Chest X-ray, AP view. Patient: 32 years old, sex F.
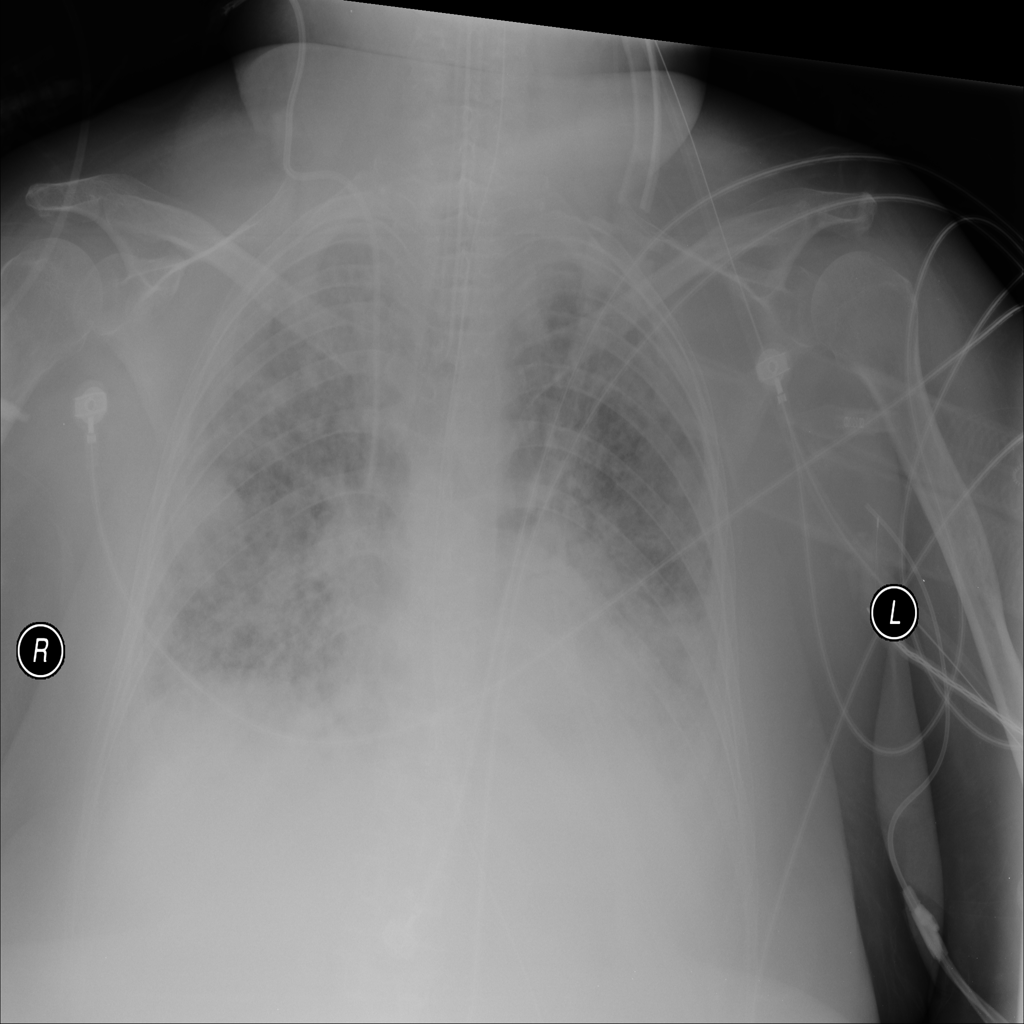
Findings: Pneumonia